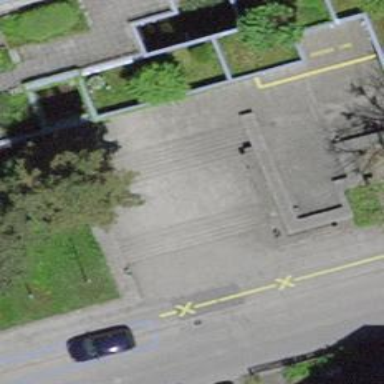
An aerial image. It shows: Road with steps.